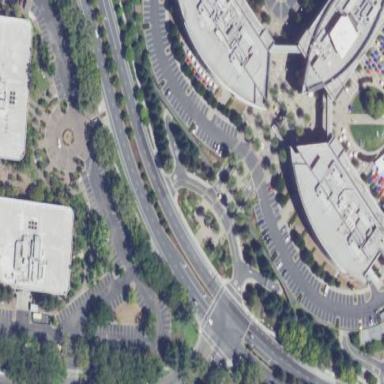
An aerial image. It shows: Parking area.